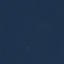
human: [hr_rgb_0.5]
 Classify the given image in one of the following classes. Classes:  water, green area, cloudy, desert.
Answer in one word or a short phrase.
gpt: water